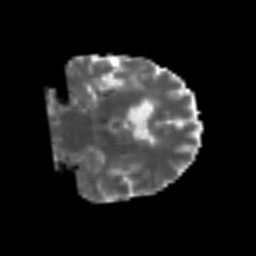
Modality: MD
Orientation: coronal
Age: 75
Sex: male
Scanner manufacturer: siemens
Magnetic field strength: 3 T
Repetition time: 3.2 s
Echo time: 0.081 s